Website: lowes
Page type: review-order
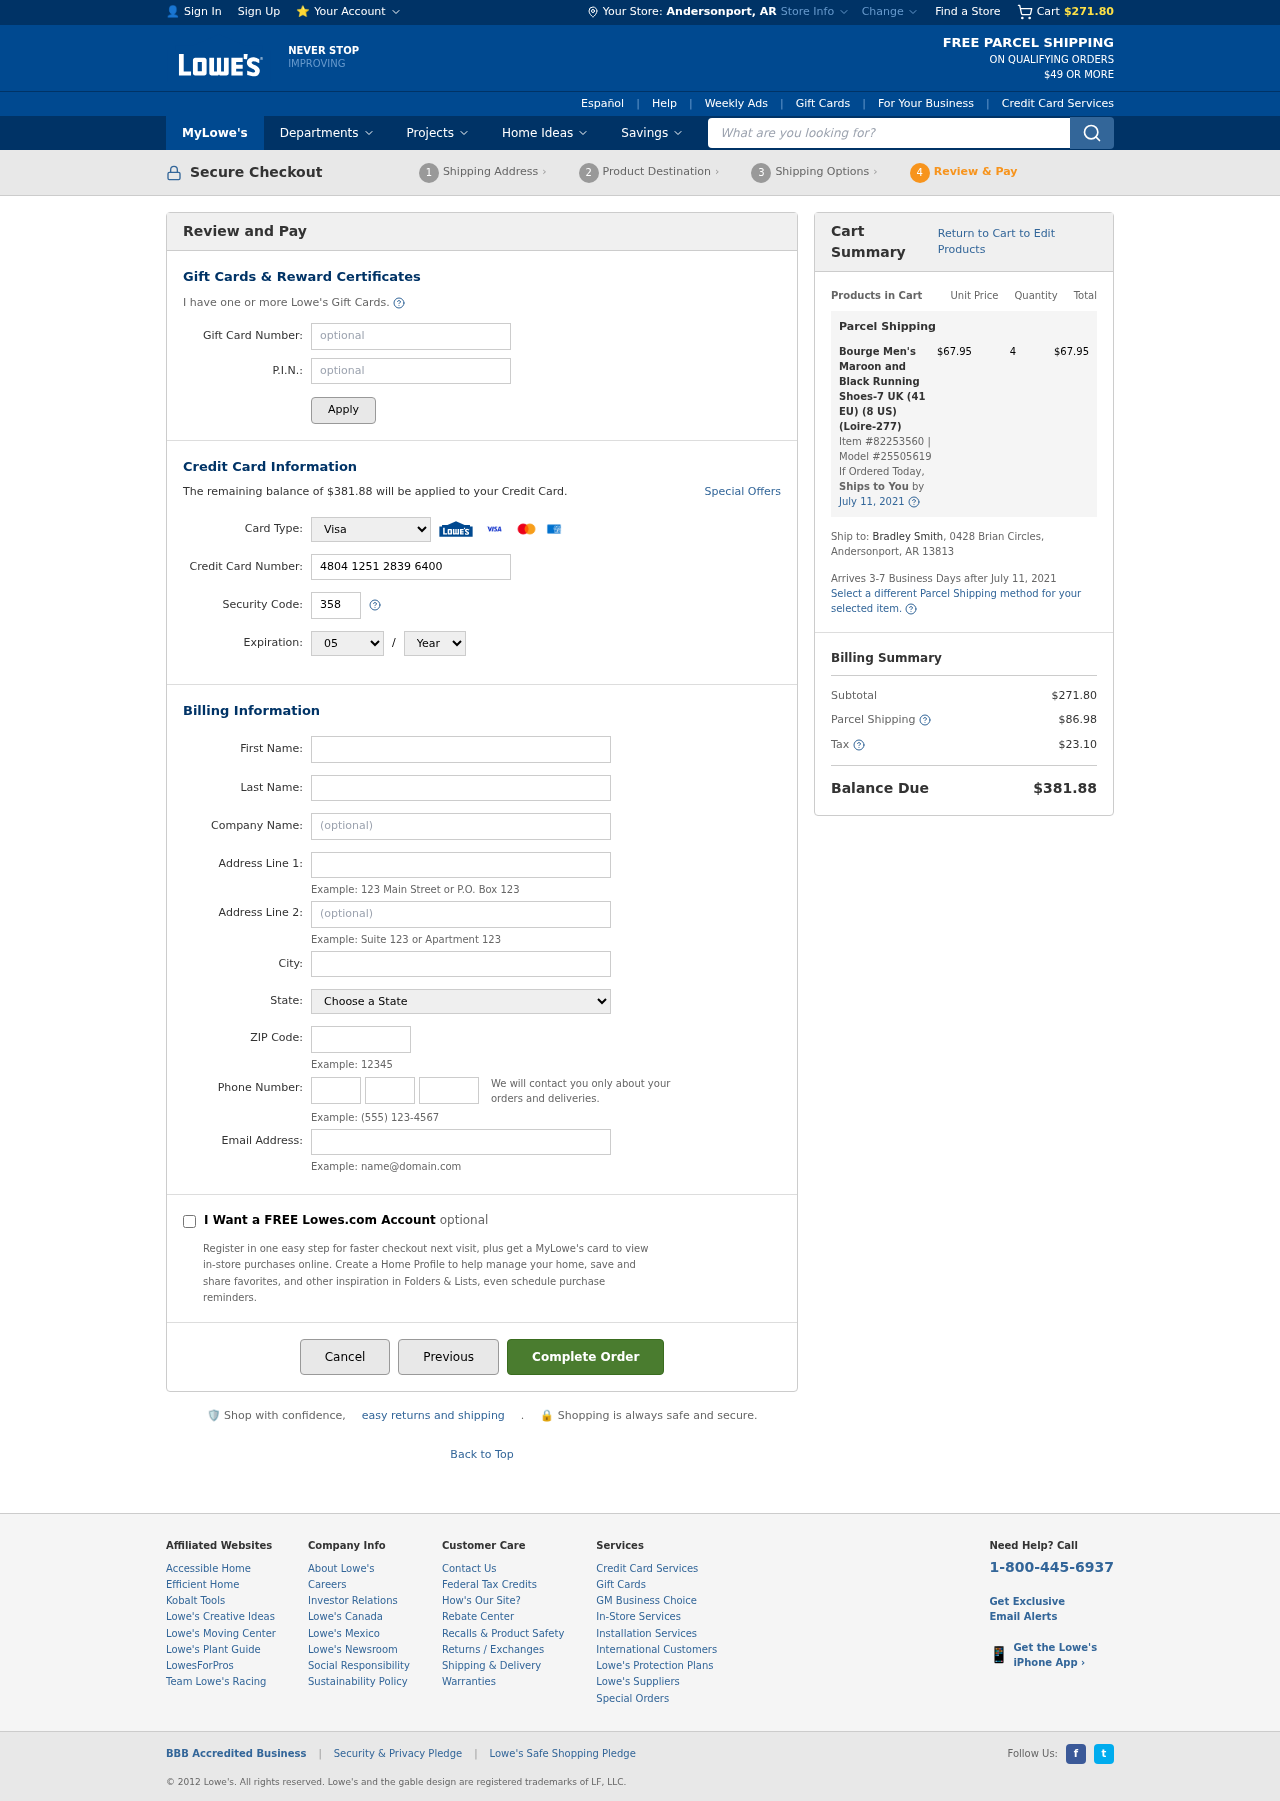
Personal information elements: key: PII_CARD_CVV
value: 358
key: PII_CARD_EXPIRY_MONTH
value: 05
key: PII_CARD_EXPIRY_YEAR
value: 29
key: PII_CARD_NUMBER
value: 4804 1251 2839 6400
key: PII_CARD_TYPE
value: Visa
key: PII_CITY
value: Andersonport
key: PII_CITY_STATE
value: Andersonport, AR
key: PII_EMAIL
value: bsmith@yahoo.com
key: PII_FIRSTNAME
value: Bradley
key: PII_LASTNAME
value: Smith
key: PII_PHONE_AREA
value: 359
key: PII_PHONE_PREFIX
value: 934
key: PII_PHONE_SUFFIX
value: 4547
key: PII_POSTCODE
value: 13813
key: PII_STATE
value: Arkansas
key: PII_STREET
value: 0428 Brian Circles
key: PII_STREET2
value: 0428 Brian Circles
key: PII_FULLNAME2
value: Bradley Smith
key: PII_STATE_ABBR
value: AR
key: PII_POSTCODE_FULL
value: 13813
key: PII_CITY_STATE_ZIP
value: Andersonport, AR 13813
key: PII_POSTCODE_NUMERIC
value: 13813
Product elements: key: PRODUCT1_NAME
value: Bourge Men's Maroon and Black Running Shoes-7 UK (41 EU) (8 US) (Loire-277)
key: PRODUCT1_PRICE
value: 67.95
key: PRODUCT1_QUANTITY
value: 4
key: PRODUCT1_ITEM_NUMBER
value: Item #82253560
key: PRODUCT1_MODEL_NUMBER
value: Model #25505619
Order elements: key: ORDER_SUBTOTAL
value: $271.80
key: ORDER_BALANCE_DUE
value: $381.88
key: ORDER_SHIPPING_DATE
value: July 11, 2021
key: ORDER_ITEM_TOTAL
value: $67.95
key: ORDER_SHIPPING_DATE2
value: July 11, 2021
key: ORDER_SHIPPING_COST
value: $86.98
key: ORDER_TAX
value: $23.10
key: ORDER_TOTAL
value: $381.88
Search elements: key: HEADER_SEARCH
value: What are you looking for?